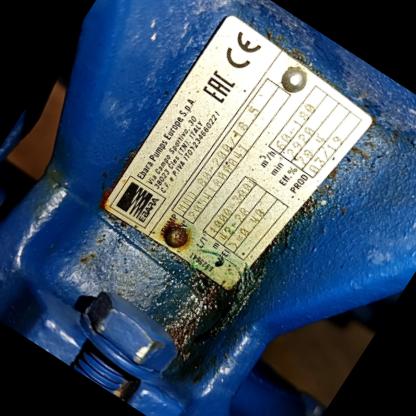
Klasa: tabliczka-znamionowa